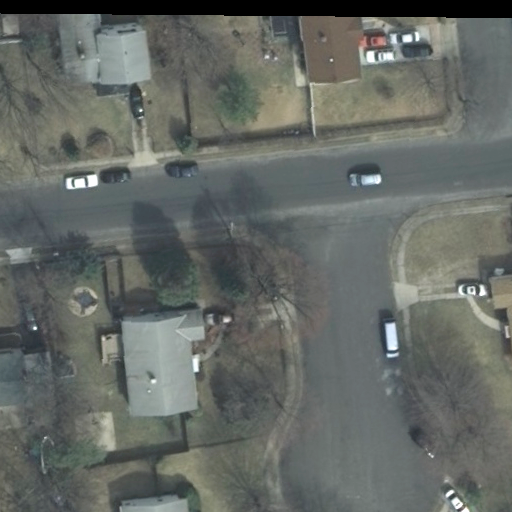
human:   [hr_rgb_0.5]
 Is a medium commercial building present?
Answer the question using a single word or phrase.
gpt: no

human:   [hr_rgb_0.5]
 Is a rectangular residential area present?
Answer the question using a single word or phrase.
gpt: yes

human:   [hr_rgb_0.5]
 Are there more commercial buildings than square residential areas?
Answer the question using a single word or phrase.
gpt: no

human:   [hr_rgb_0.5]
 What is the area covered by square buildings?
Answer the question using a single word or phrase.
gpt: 0m2

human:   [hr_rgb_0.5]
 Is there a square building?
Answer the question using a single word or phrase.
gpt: no

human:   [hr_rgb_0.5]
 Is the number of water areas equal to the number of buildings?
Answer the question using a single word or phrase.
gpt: no

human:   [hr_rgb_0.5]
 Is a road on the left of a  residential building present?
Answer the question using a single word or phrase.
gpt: yes

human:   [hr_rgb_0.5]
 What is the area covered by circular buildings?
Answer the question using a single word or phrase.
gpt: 0m2

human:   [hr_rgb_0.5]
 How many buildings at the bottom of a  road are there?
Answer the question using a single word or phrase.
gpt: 4

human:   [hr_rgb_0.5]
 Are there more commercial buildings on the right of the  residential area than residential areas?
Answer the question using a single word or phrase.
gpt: no

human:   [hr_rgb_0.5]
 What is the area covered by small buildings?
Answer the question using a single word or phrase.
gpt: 0m2

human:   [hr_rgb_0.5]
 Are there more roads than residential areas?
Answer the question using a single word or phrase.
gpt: yes

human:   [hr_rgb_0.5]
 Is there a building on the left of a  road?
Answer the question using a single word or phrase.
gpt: yes

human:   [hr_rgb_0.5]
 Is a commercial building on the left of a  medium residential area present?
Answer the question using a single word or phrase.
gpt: no

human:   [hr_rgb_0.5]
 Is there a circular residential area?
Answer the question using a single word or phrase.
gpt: no

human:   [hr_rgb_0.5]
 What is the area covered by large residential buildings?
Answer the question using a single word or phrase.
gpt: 0m2

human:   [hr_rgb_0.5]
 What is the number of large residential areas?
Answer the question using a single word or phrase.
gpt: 1

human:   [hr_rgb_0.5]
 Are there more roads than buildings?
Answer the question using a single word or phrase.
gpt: no

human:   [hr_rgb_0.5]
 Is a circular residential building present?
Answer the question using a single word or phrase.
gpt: no

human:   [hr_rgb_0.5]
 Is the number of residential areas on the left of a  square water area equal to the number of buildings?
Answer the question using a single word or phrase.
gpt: no

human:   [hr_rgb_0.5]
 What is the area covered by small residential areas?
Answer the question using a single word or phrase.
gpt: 0m2

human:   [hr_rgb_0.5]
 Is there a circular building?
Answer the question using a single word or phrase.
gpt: no

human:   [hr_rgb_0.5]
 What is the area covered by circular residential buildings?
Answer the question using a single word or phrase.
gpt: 0m2

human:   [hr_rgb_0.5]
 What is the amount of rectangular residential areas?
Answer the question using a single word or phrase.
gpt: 1

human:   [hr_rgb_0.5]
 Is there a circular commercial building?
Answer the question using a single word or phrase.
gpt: no

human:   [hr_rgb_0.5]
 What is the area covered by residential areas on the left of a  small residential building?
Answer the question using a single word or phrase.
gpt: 0m2

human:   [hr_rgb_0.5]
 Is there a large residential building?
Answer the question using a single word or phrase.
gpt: no

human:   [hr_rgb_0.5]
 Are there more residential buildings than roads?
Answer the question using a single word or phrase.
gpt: yes

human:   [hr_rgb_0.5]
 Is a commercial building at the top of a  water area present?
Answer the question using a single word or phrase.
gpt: no

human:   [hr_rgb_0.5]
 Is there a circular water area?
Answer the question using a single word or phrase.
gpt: no

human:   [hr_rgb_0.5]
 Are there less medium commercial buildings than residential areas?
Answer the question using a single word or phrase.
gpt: yes

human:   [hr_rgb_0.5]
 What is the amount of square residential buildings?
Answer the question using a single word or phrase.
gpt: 0

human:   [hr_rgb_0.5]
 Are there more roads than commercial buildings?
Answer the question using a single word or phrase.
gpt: yes

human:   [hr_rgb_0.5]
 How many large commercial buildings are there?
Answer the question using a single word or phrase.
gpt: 0

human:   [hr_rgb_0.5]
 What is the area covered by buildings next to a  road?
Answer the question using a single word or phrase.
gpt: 1556m2

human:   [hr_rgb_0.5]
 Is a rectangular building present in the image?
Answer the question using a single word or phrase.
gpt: no